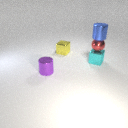
small yellow metal cube to the right of small purple metal cylinder